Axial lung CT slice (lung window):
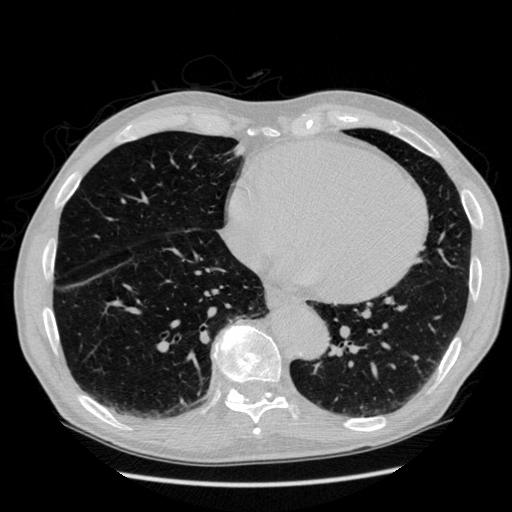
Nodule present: no